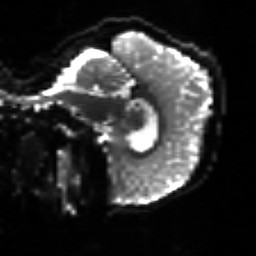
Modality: sbref
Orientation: sagittal
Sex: male
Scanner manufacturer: siemens
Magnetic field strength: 3 T
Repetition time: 5 s
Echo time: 0.071 s